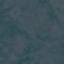
Land use / land cover: HerbaceousVegetation